Question: I am trying to display a PDF generated with Jasper Report Studio using a JSP page, but when I run the project the page doesn't load.
here is my jsp code :
'''
<%@ page contentType="application/pdf"%>
<%@ page trimDirectiveWhitespaces="true"%>
<%@ page import="net.sf.jasperreports.engine.*"%>
<%@ page import="java.io.File"%>
<%@ page import="java.io.FileInputStream"%>
<%@ page import="java.io.FileNotFoundException"%>
<%@ page import="java.io.InputStream"%>
<%@ page import="java.sql.Connection"%>
<%@ page import="java.sql.DriverManager"%>
<%@ page import="java.sql.SQLException"%>
<%
Connection conn = null;
try{
Class.forName("com.mysql.jdbc.Driver");
conn = DriverManager.getConnection("jdbc:mysql://localhost:5222/crf", "root", "123456");
String jrxmlFile = session.getServletContext().getRealPath("C:\Users\Kenji\JaspersoftWorkspace\MyReports\Blank_A4.jrxml");
InputStream input = new FileInputStream(new File(jrxmlFile));
JasperReport jr = JasperCompileManager.compileReport(input);
JasperPrint jp = JasperFillManager.fillReport(jr, null,conn);
JasperExportManager.exportReportToPdfStream(jp,response.getOutputStream());
response.getOutputStream().flush();
response.getOutputStream().close();
conn.close();
}catch(Exception e){
e.printStackTrace();
}
%>
'''
and here is what I get when I run the project :

The page is stuck on loading.
Here is the log of the GlassFish Server :
'''
Grave: com.mysql.jdbc.exceptions.jdbc4.CommunicationsException: Communications link failure
The last packet sent successfully to the server was 0 milliseconds ago. The driver has not received any packets from the server.
at sun.reflect.NativeConstructorAccessorImpl.newInstance0(Native Method)
at sun.reflect.NativeConstructorAccessorImpl.newInstance(NativeConstructorAccessorImpl.java:62)
at sun.reflect.DelegatingConstructorAccessorImpl.newInstance(DelegatingConstructorAccessorImpl.java:45)
at java.lang.reflect.Constructor.newInstance(Constructor.java:422)
at com.mysql.jdbc.Util.handleNewInstance(Util.java:411)
at com.mysql.jdbc.SQLError.createCommunicationsException(SQLError.java:1117)
at com.mysql.jdbc.MysqlIO.<init>(MysqlIO.java:355)
at com.mysql.jdbc.ConnectionImpl.coreConnect(ConnectionImpl.java:2461)
at com.mysql.jdbc.ConnectionImpl.connectOneTryOnly(ConnectionImpl.java:2498)
at com.mysql.jdbc.ConnectionImpl.createNewIO(ConnectionImpl.java:2283)
at com.mysql.jdbc.ConnectionImpl.<init>(ConnectionImpl.java:822)
at com.mysql.jdbc.JDBC4Connection.<init>(JDBC4Connection.java:47)
at sun.reflect.NativeConstructorAccessorImpl.newInstance0(Native Method)
at sun.reflect.NativeConstructorAccessorImpl.newInstance(NativeConstructorAccessorImpl.java:62)
at sun.reflect.DelegatingConstructorAccessorImpl.newInstance(DelegatingConstructorAccessorImpl.java:45)
at java.lang.reflect.Constructor.newInstance(Constructor.java:422)
at com.mysql.jdbc.Util.handleNewInstance(Util.java:411)
at com.mysql.jdbc.ConnectionImpl.getInstance(ConnectionImpl.java:404)
at com.mysql.jdbc.NonRegisteringDriver.connect(NonRegisteringDriver.java:317)
at java.sql.DriverManager.getConnection(DriverManager.java:664)
at java.sql.DriverManager.getConnection(DriverManager.java:247)
at org.apache.jsp.WEB_002dINF.jasper_005freport_jsp._jspService(jasper_005freport_jsp.java:57)
at org.apache.jasper.runtime.HttpJspBase.service(HttpJspBase.java:111)
at javax.servlet.http.HttpServlet.service(HttpServlet.java:790)
at org.apache.jasper.servlet.JspServletWrapper.service(JspServletWrapper.java:411)
at org.apache.jasper.servlet.JspServlet.serviceJspFile(JspServlet.java:473)
at org.apache.jasper.servlet.JspServlet.service(JspServlet.java:377)
at javax.servlet.http.HttpServlet.service(HttpServlet.java:790)
at org.apache.catalina.core.StandardWrapper.service(StandardWrapper.java:1682)
at org.apache.catalina.core.ApplicationDispatcher.doInvoke(ApplicationDispatcher.java:875)
at org.apache.catalina.core.ApplicationDispatcher.invoke(ApplicationDispatcher.java:739)
at org.apache.catalina.core.ApplicationDispatcher.processRequest(ApplicationDispatcher.java:575)
at org.apache.catalina.core.ApplicationDispatcher.doDispatch(ApplicationDispatcher.java:546)
at org.apache.catalina.core.ApplicationDispatcher.dispatch(ApplicationDispatcher.java:428)
at org.apache.catalina.core.ApplicationDispatcher.forward(ApplicationDispatcher.java:378)
at Pack1.Servletta.doGet(Servletta.java:48)
at javax.servlet.http.HttpServlet.service(HttpServlet.java:687)
at javax.servlet.http.HttpServlet.service(HttpServlet.java:790)
at org.apache.catalina.core.StandardWrapper.service(StandardWrapper.java:1682)
at org.apache.catalina.core.StandardWrapperValve.invoke(StandardWrapperValve.java:318)
at org.apache.catalina.core.StandardContextValve.invoke(StandardContextValve.java:160)
at org.apache.catalina.core.StandardPipeline.doInvoke(StandardPipeline.java:734)
at org.apache.catalina.core.StandardPipeline.invoke(StandardPipeline.java:673)
at com.sun.enterprise.web.WebPipeline.invoke(WebPipeline.java:99)
at org.apache.catalina.core.StandardHostValve.invoke(StandardHostValve.java:174)
at org.apache.catalina.connector.CoyoteAdapter.doService(CoyoteAdapter.java:415)
at org.apache.catalina.connector.CoyoteAdapter.service(CoyoteAdapter.java:282)
at com.sun.enterprise.v3.services.impl.ContainerMapper$HttpHandlerCallable.call(ContainerMapper.java:459)
at com.sun.enterprise.v3.services.impl.ContainerMapper.service(ContainerMapper.java:167)
at org.glassfish.grizzly.http.server.HttpHandler.runService(HttpHandler.java:201)
at org.glassfish.grizzly.http.server.HttpHandler.doHandle(HttpHandler.java:175)
at org.glassfish.grizzly.http.server.HttpServerFilter.handleRead(HttpServerFilter.java:235)
at org.glassfish.grizzly.filterchain.ExecutorResolver$9.execute(ExecutorResolver.java:119)
at org.glassfish.grizzly.filterchain.DefaultFilterChain.executeFilter(DefaultFilterChain.java:284)
at org.glassfish.grizzly.filterchain.DefaultFilterChain.executeChainPart(DefaultFilterChain.java:201)
at org.glassfish.grizzly.filterchain.DefaultFilterChain.execute(DefaultFilterChain.java:133)
at org.glassfish.grizzly.filterchain.DefaultFilterChain.process(DefaultFilterChain.java:112)
at org.glassfish.grizzly.ProcessorExecutor.execute(ProcessorExecutor.java:77)
at org.glassfish.grizzly.nio.transport.TCPNIOTransport.fireIOEvent(TCPNIOTransport.java:561)
at org.glassfish.grizzly.strategies.AbstractIOStrategy.fireIOEvent(AbstractIOStrategy.java:112)
at org.glassfish.grizzly.strategies.WorkerThreadIOStrategy.run0(WorkerThreadIOStrategy.java:117)
at org.glassfish.grizzly.strategies.WorkerThreadIOStrategy.access$100(WorkerThreadIOStrategy.java:56)
at org.glassfish.grizzly.strategies.WorkerThreadIOStrategy$WorkerThreadRunnable.run(WorkerThreadIOStrategy.java:137)
at org.glassfish.grizzly.threadpool.AbstractThreadPool$Worker.doWork(AbstractThreadPool.java:565)
at org.glassfish.grizzly.threadpool.AbstractThreadPool$Worker.run(AbstractThreadPool.java:545)
at java.lang.Thread.run(Thread.java:745)
Caused by: java.net.ConnectException: Connection refused: connect
at java.net.DualStackPlainSocketImpl.connect0(Native Method)
at java.net.DualStackPlainSocketImpl.socketConnect(DualStackPlainSocketImpl.java:79)
at java.net.AbstractPlainSocketImpl.doConnect(AbstractPlainSocketImpl.java:345)
at java.net.AbstractPlainSocketImpl.connectToAddress(AbstractPlainSocketImpl.java:206)
at java.net.AbstractPlainSocketImpl.connect(AbstractPlainSocketImpl.java:188)
at java.net.PlainSocketImpl.connect(PlainSocketImpl.java:172)
at java.net.SocksSocketImpl.connect(SocksSocketImpl.java:392)
at java.net.Socket.connect(Socket.java:589)
at java.net.Socket.connect(Socket.java:538)
at java.net.Socket.<init>(Socket.java:434)
at java.net.Socket.<init>(Socket.java:244)
at com.mysql.jdbc.StandardSocketFactory.connect(StandardSocketFactory.java:259)
at com.mysql.jdbc.MysqlIO.<init>(MysqlIO.java:305)
... 59 more
'''
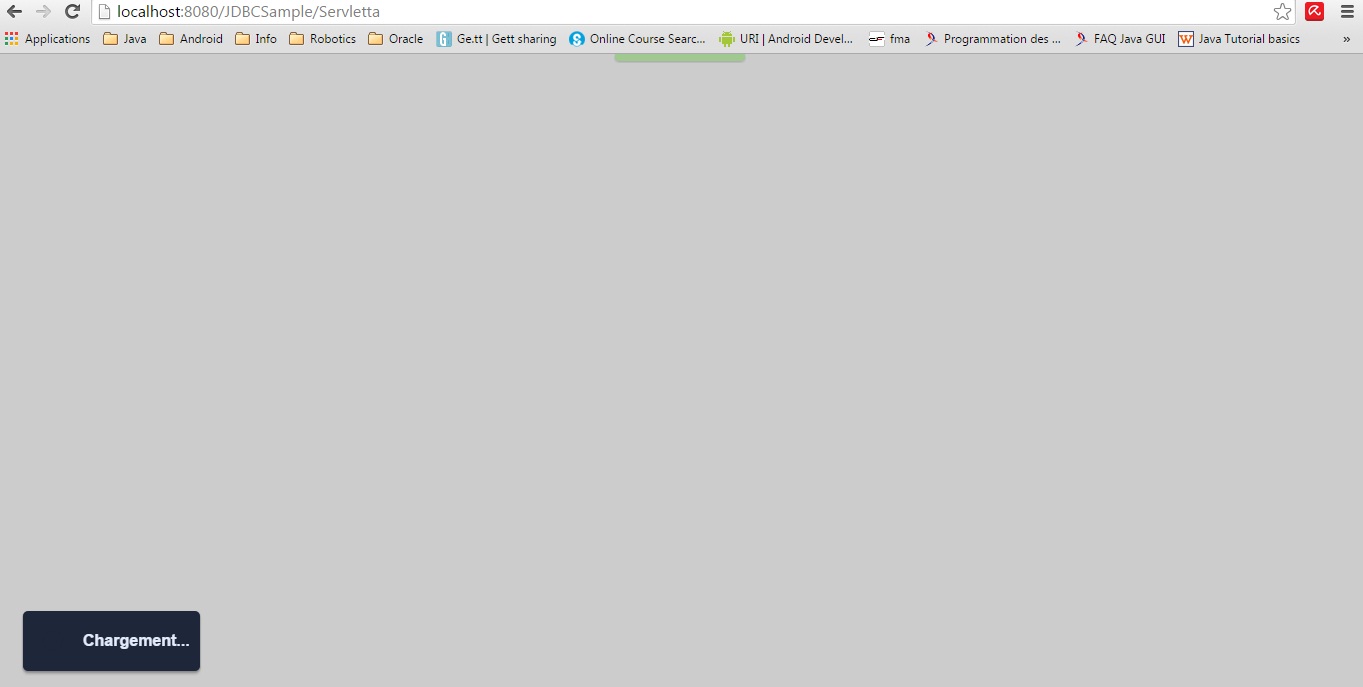
Answer: First there is this issue :
'''
com.mysql.jdbc.exceptions.jdbc4.CommunicationsException: Communications link failure
'''
It is a database problem whose solution can be found here <URL>
After resolving it, another problem pop up which was a 'NullPointerException' .
To deal with it, I had to change the following line of code :
'''
String jrxmlFile = session.getServletContext().getRealPath("C:\Users\Kenji\JaspersoftWorkspace\MyReports\Blank_A4.jrxml");
'''
into :
'''
String jrxmlFile = session.getServletContext().getRealPath("/WEB-INF/Blank_A4.jrxml");
'''
and 'Blank_A4.jrxml' File must be included in the WEB-INF project directory.